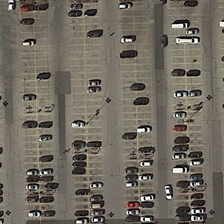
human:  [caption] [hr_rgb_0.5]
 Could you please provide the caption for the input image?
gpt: many cars are parked in a parking lot .

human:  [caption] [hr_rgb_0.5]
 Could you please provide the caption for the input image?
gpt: many cars are parked in a parking lot .

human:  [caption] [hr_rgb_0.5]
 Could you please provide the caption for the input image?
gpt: there are many cars with different colors and different size in the parking .

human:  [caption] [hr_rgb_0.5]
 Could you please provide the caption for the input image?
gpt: there are many cars with different colors and different size in the parking .

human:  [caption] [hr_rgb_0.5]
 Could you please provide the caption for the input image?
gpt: many cars are parked in a parking lot .